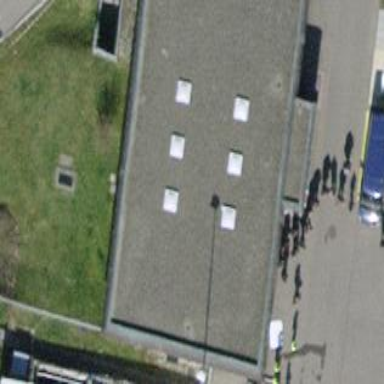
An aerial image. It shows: School building with quadruple saltbox roof shape.